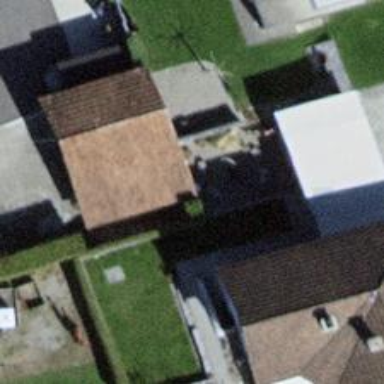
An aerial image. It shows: Garage.